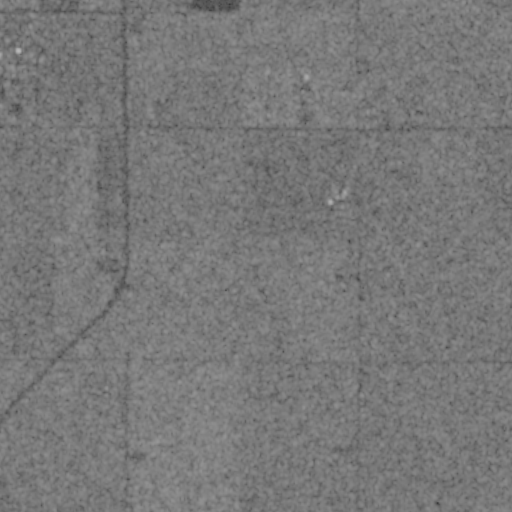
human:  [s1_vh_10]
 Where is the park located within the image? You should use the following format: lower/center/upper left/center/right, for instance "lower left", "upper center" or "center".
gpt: The park is located in the upper left of the image.
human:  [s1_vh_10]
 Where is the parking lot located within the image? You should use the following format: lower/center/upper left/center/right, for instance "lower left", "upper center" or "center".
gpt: The parking lot is located in the upper left of the image.
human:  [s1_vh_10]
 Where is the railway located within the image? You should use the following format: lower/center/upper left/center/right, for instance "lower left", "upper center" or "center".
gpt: The railway is located in the lower right of the image.
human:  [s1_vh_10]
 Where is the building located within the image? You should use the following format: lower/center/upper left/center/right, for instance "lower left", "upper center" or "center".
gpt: There is no building in the image.

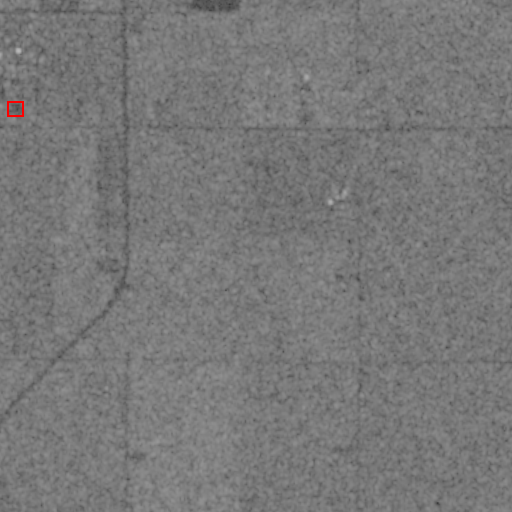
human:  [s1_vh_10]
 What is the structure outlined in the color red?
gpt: The structure outlined in red is a park.
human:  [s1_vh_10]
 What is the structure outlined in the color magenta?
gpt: There is no magenta outline.